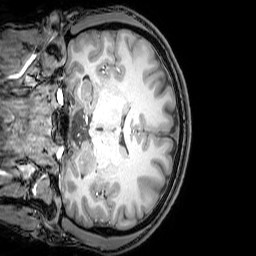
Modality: T1w
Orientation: coronal
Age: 24
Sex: male
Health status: healthy
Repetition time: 0.081 s
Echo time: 0.037 s